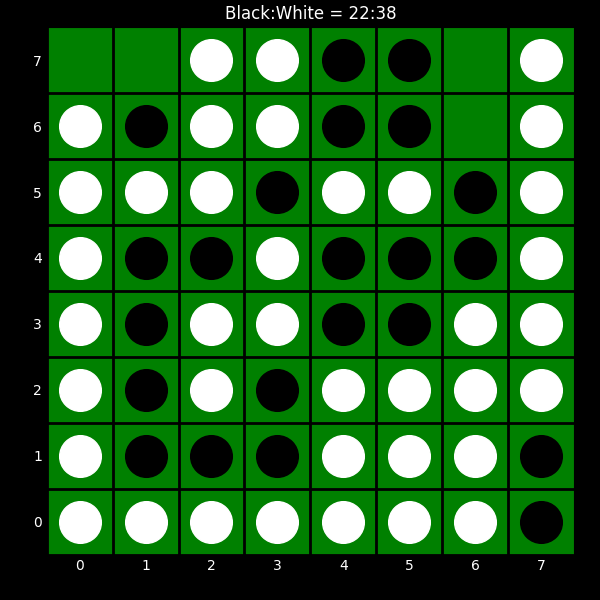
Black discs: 22
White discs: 38